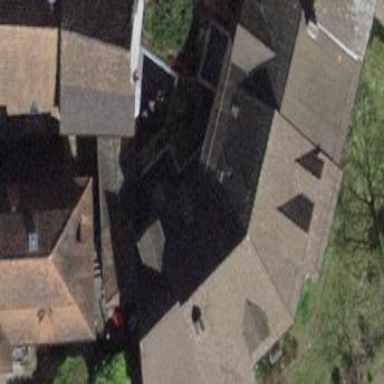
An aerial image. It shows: Building with tile roof.